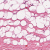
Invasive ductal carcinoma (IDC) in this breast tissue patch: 0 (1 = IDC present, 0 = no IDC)